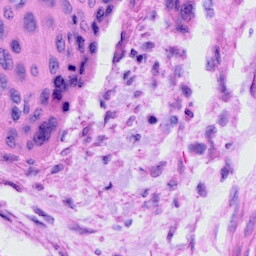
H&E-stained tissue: Cervix